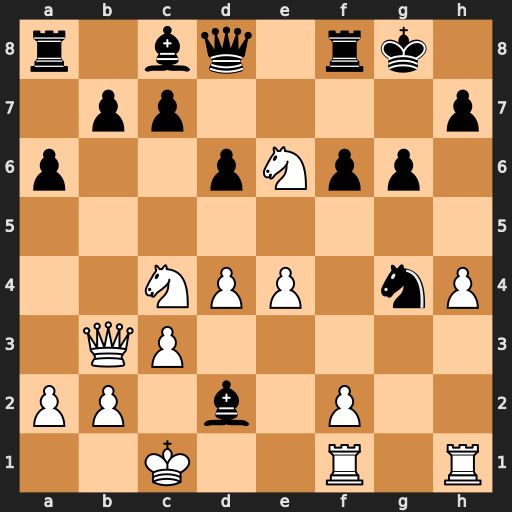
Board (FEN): r1bq1rk1/1pp4p/p2pNpp1/8/2NPP1nP/1QP5/PP1b1P2/2K2R1R
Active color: w
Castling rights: -
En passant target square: -
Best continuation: Nxd2 Bxe6 Qxe6+